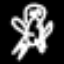
Label: frog